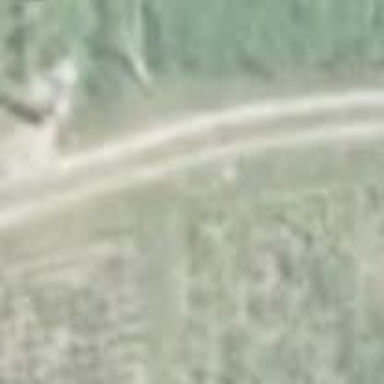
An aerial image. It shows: Dirt track road.